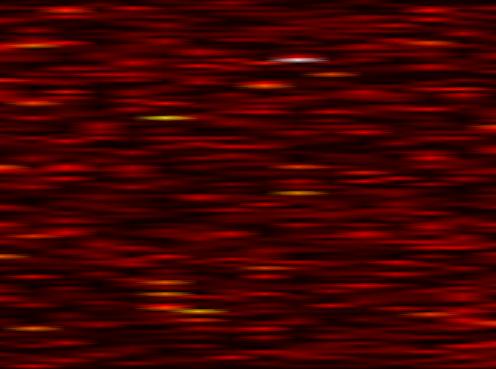
Label: WOLA